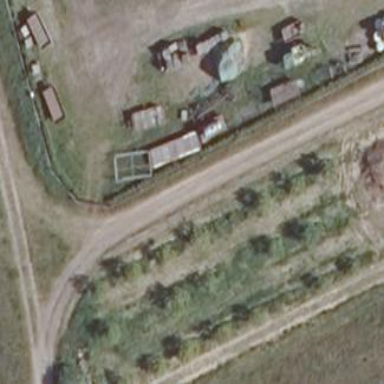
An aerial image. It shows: Orchard.